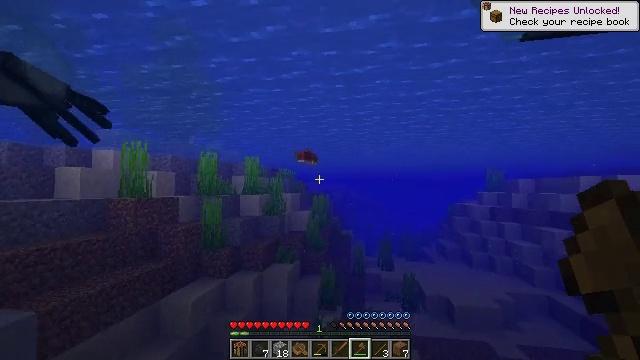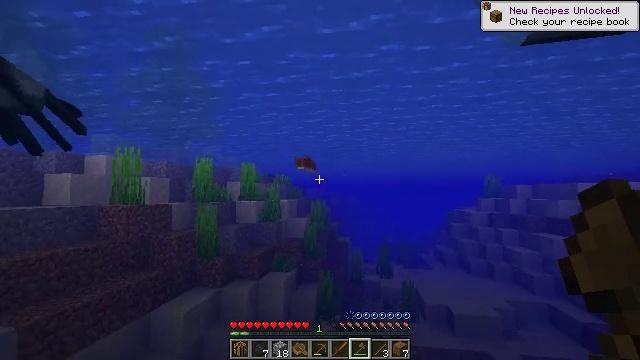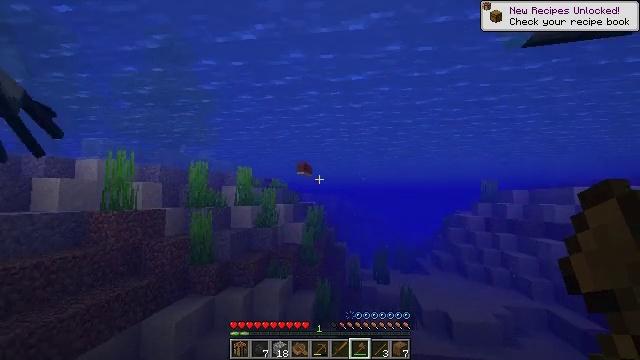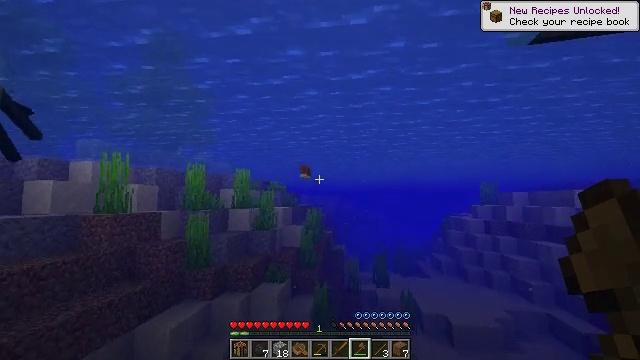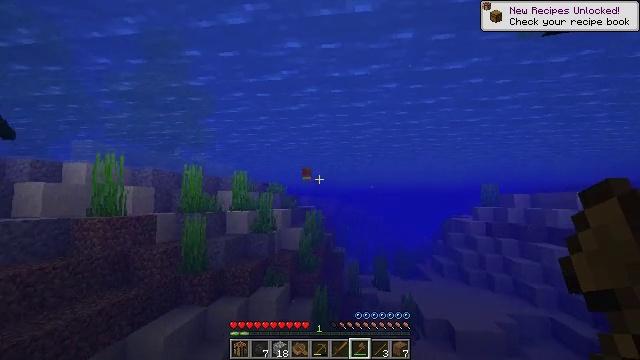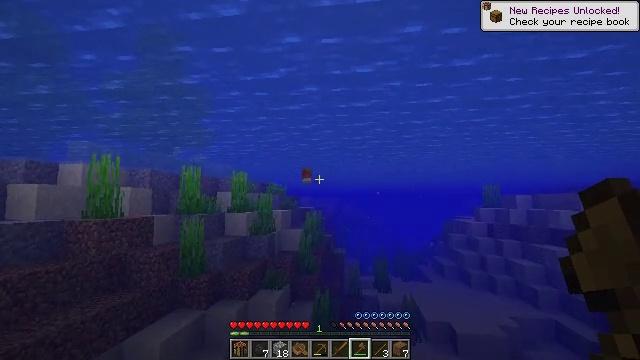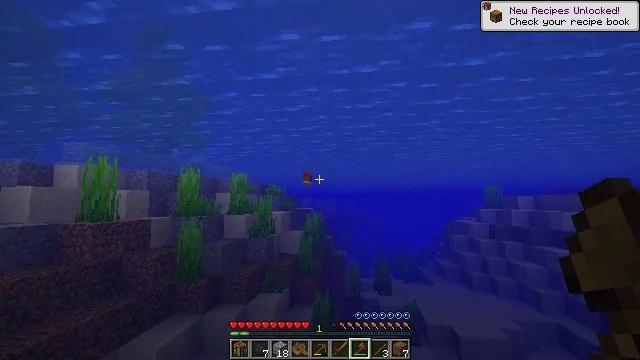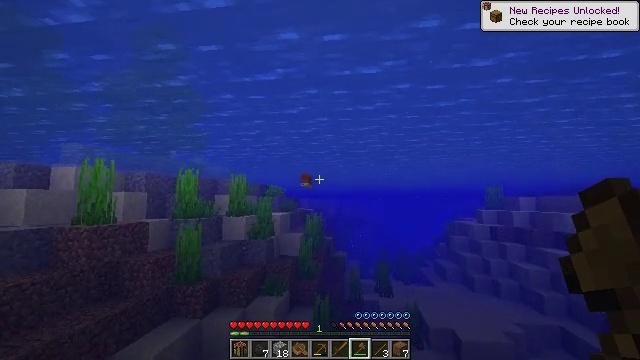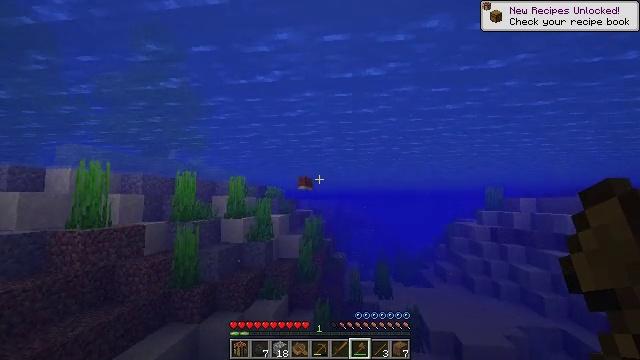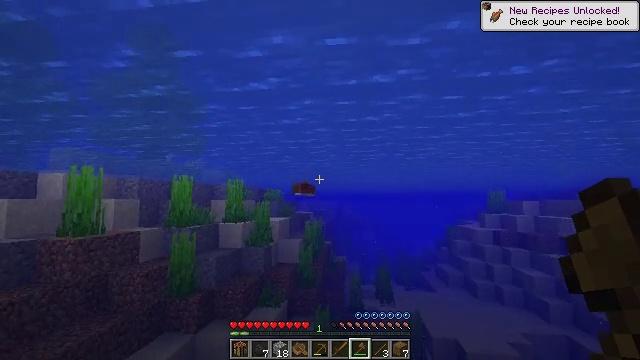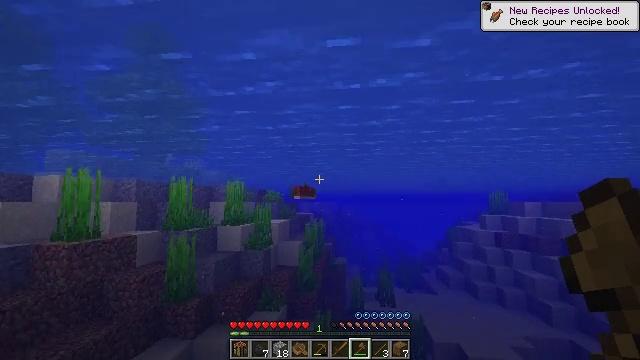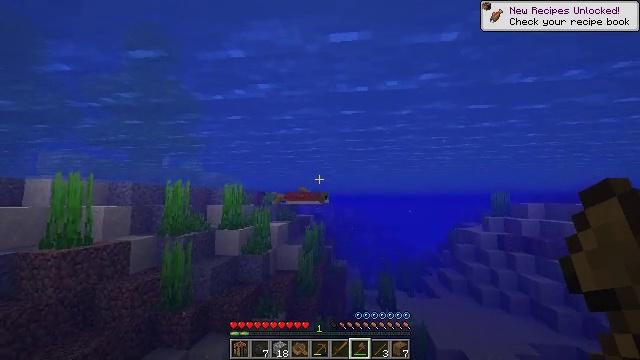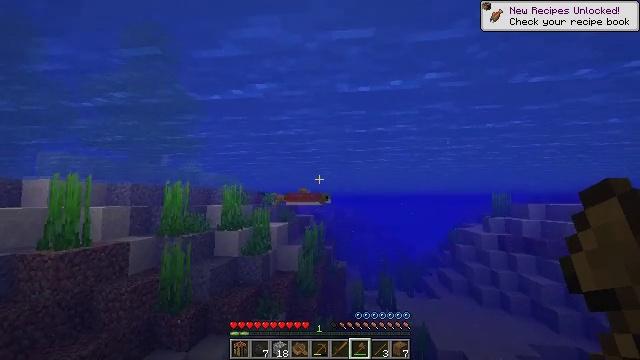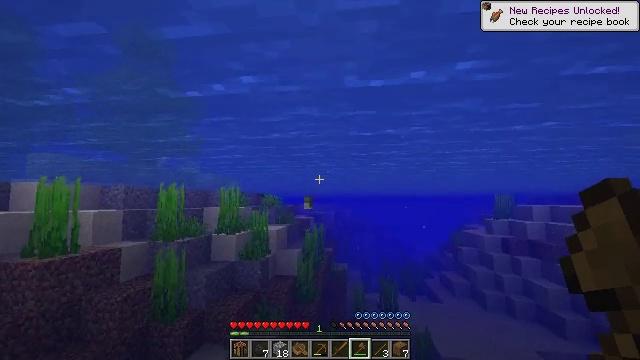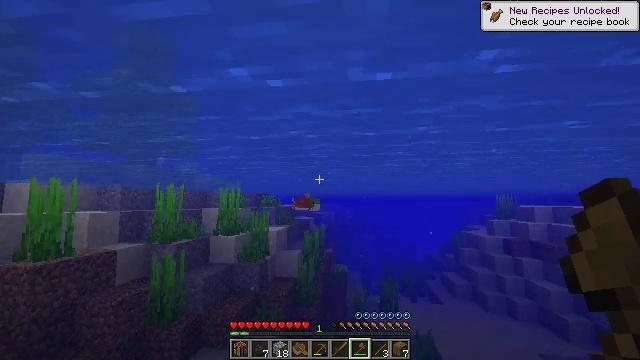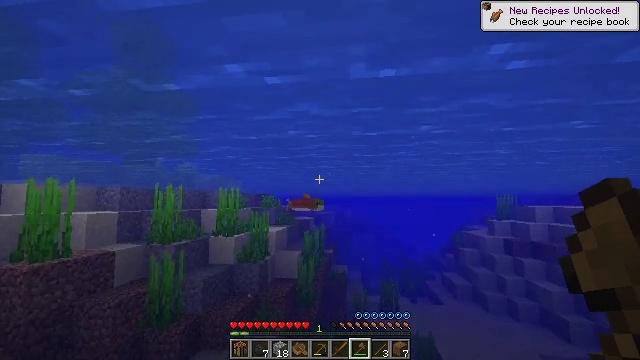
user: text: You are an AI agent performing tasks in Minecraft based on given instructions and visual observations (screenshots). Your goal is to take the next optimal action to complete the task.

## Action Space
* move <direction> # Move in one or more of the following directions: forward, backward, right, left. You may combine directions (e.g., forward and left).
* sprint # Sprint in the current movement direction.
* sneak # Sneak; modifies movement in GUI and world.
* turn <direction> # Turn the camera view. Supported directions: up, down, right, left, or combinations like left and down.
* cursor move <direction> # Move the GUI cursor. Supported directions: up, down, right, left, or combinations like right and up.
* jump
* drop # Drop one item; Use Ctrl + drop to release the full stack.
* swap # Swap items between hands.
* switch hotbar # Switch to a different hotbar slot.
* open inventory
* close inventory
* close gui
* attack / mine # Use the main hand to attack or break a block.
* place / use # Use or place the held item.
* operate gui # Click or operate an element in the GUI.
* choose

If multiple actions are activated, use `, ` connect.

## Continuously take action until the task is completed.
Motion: motion action
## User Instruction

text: Hunt fish.
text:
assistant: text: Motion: move forward, sprint, turn up
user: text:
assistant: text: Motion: move forward, sprint
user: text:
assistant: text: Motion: move forward, sprint
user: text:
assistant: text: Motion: move forward, sprint
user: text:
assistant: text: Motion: move forward, sprint, jump
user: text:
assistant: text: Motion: move forward, sprint, jump
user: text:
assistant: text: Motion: move forward, sprint, jump
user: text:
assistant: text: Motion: move forward, sprint, jump
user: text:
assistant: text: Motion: move forward, sprint, jump
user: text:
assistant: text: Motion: move forward, sprint
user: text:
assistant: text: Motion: move forward, sprint
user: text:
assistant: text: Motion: move forward, sprint
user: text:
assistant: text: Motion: move forward, sprint
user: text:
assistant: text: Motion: move forward, sprint
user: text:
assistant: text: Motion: move forward, sprint
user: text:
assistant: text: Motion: move forward, sprint
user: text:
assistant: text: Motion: move forward, sprint, turn down
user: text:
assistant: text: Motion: move forward, sprint, turn down
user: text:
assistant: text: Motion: move forward, sprint
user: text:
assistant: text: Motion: move forward, sprint, turn down
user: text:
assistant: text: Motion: move forward, sprint
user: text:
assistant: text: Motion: move forward, sprint
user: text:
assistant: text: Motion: move forward, sprint
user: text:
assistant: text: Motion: move forward, sprint
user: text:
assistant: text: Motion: move forward, sprint
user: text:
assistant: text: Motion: move forward, sprint
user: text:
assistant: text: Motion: move forward, sprint
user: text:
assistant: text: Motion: move forward, sprint
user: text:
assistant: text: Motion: move forward, sprint
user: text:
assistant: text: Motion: move forward, sprint